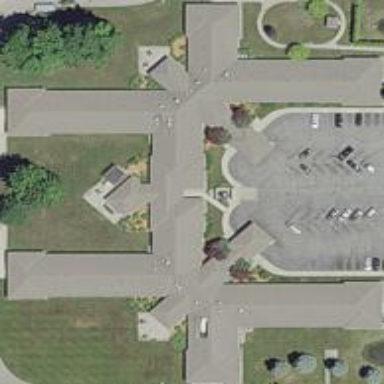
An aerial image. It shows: Building.